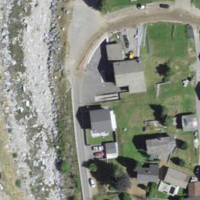
EUNIS habitat code: 15
Species observed at this site:
Motacilla cinerea
Cyanistes caeruleus
Erithacus rubecula
Troglodytes troglodytes
Phoenicurus ochruros
Garrulus glandarius
Fringilla coelebs
Passer italiae
Motacilla alba